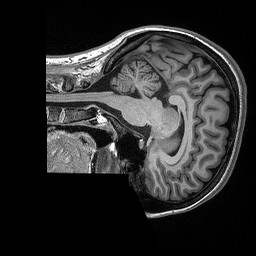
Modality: T1w
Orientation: sagittal
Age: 24
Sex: female
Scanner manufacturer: siemens
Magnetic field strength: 3 T
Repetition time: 2.3 s
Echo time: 0.00298 s